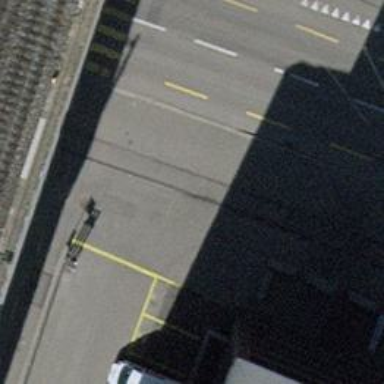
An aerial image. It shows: Unmarked crossing with traffic calming table.